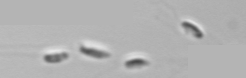
Label: Dinobryon